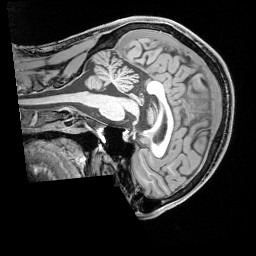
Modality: T1w
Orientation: sagittal
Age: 39
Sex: male
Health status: healthy
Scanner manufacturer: siemens
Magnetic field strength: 3 T
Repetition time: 1.65 s
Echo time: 0.00182 s